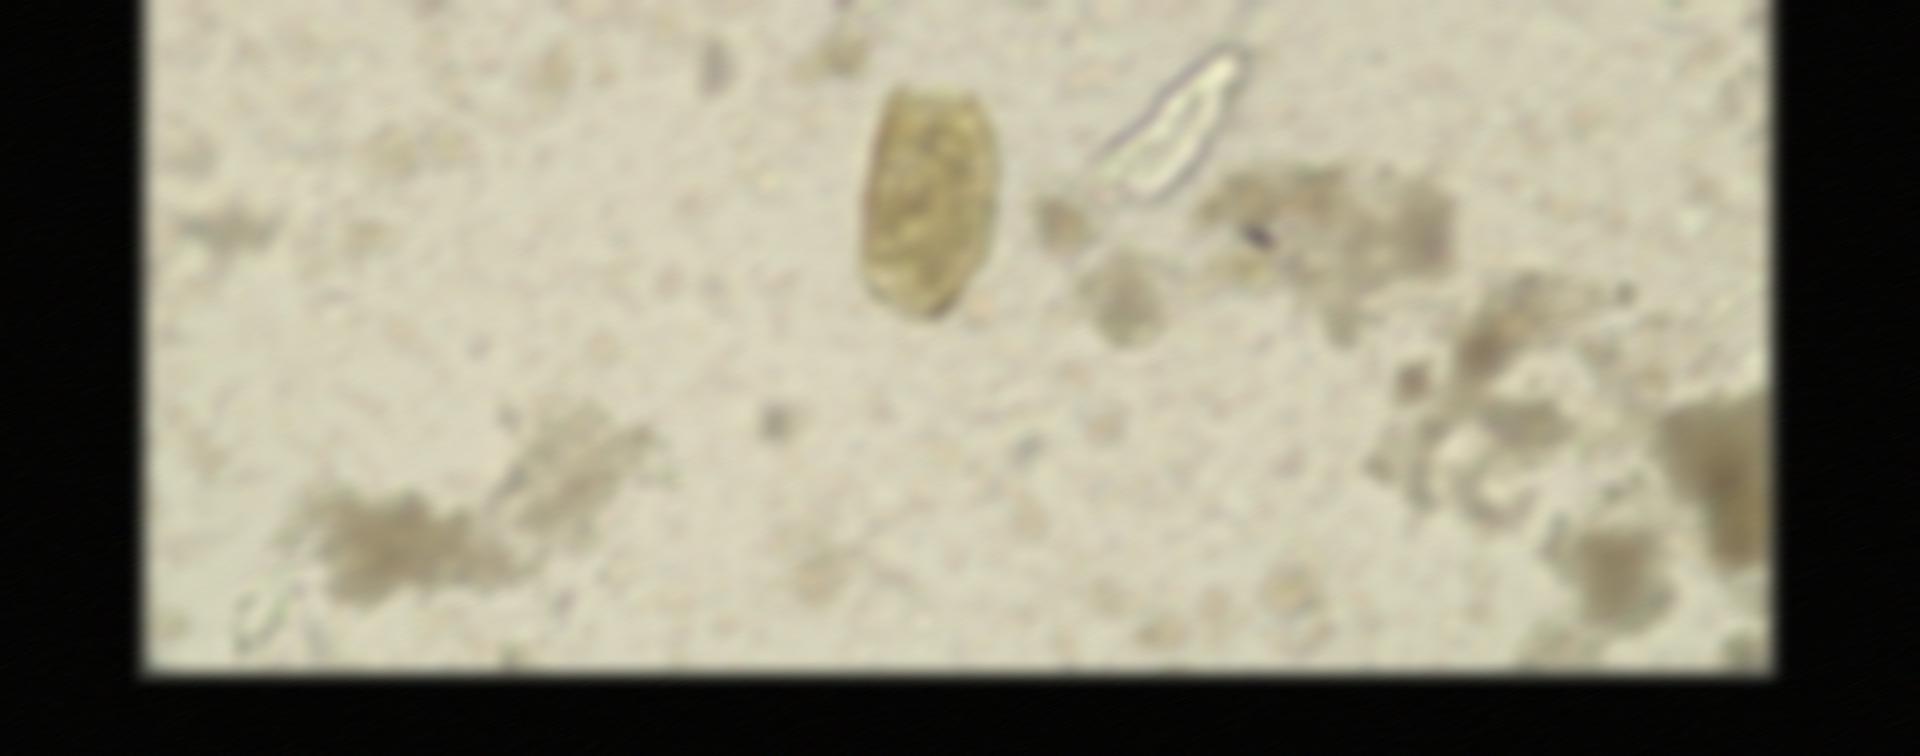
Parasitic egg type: Paragonimus spp